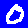
Digit: 0